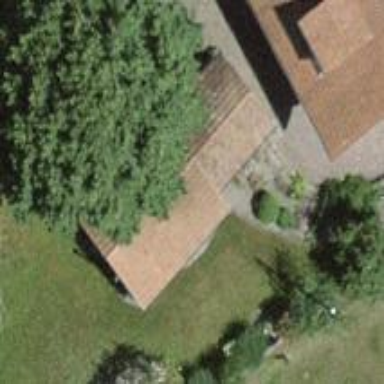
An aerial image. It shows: Shed building.